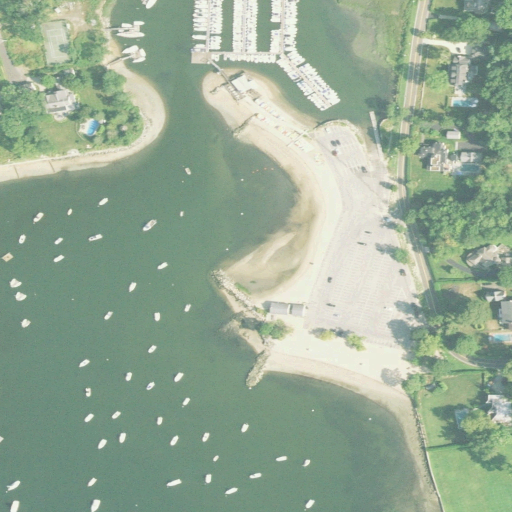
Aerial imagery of cape in Connecticut named Pear Tree Point containing open water, medium intensity development, high intensity development, low intensity development, herbaceous wetlands, open development, and barren land